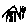
Label: house